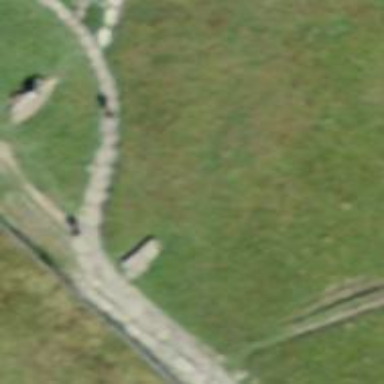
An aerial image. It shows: Brown bench.